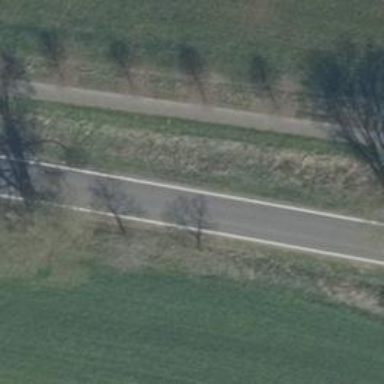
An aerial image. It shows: Row of broadleaved trees.